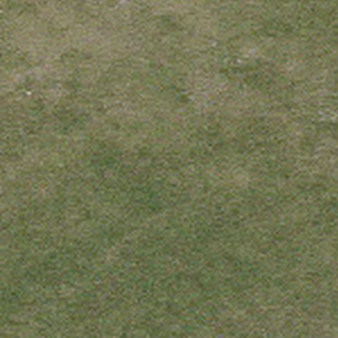
Label: other